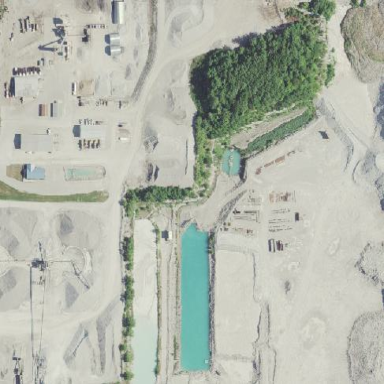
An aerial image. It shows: Quarry area.